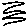
Label: zigzag